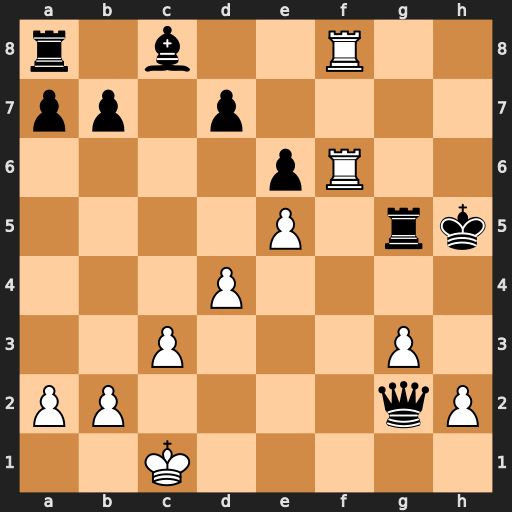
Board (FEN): r1b2R2/pp1p4/4pR2/4P1rk/3P4/2P3P1/PP4qP/2K5
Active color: w
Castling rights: -
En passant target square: -
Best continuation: Rh8+ Kg4 Rh4#